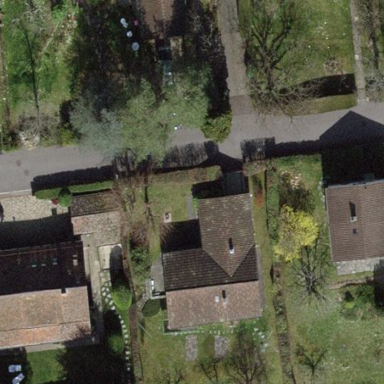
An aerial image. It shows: Detached building.